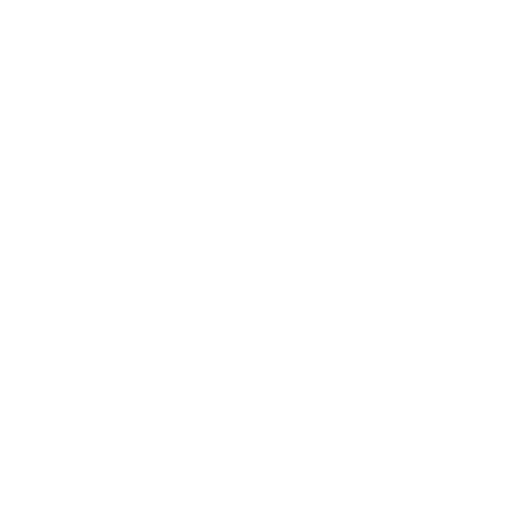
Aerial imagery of bar in Wisconsin named Oconto Shoal containing only open water